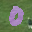
Label: 0